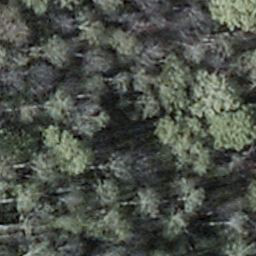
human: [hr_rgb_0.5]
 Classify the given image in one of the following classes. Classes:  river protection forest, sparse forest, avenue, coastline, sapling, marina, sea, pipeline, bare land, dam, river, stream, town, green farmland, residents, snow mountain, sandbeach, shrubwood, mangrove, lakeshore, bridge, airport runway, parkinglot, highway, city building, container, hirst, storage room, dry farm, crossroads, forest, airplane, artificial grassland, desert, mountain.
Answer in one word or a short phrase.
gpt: shrubwood